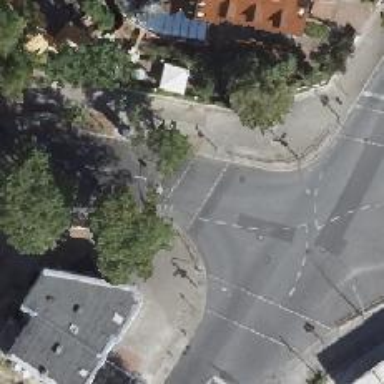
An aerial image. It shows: Road crossing with traffic signals.